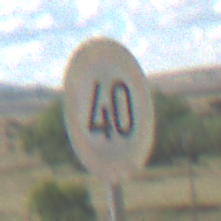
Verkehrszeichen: Geschwindigkeit40
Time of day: Midday
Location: Outdoor (Nature)
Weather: PartlyCloudy
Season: Autumn
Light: Natural